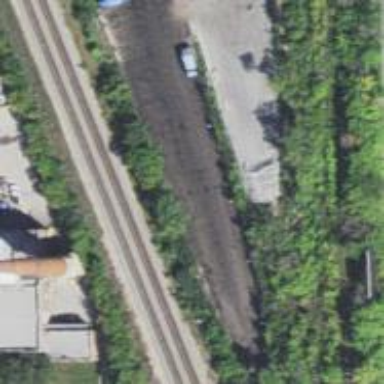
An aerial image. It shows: Disused railway siding.